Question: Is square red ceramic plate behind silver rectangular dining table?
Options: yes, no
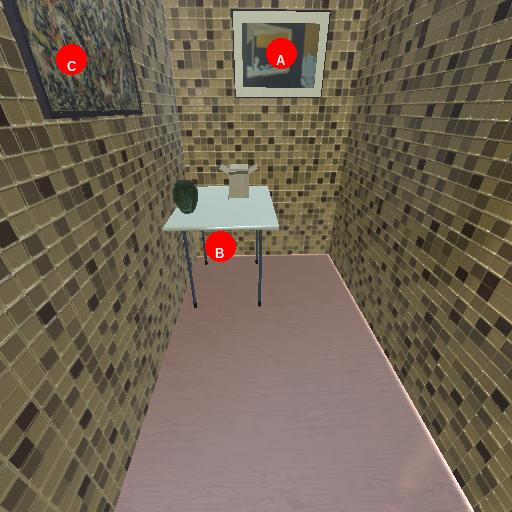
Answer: yes